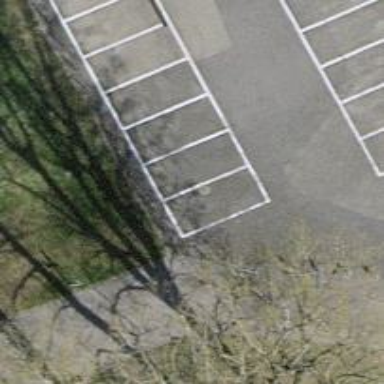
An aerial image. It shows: Bollard barrier.